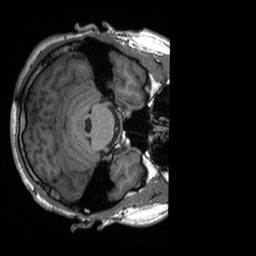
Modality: T1w
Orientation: axial
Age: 32
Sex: male
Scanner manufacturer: siemens
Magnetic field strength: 3 T
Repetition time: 1.9 s
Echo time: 0.00226 s